Field crop: maize
Growth stage: 2
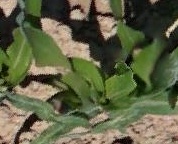
Species: maize